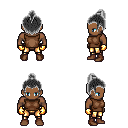
a pixel art fantasy rpg character, male body template, human, dark skin, brown sleeveless shirt, gold greaves, gray short topknot hairstyle, gold gloves, brown shoes, four views (front, back, left, right), 2x2 character sprite sheet, small pixel art, hard edges, no anti-aliasing